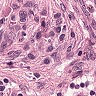
Metastatic tissue present: no